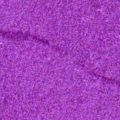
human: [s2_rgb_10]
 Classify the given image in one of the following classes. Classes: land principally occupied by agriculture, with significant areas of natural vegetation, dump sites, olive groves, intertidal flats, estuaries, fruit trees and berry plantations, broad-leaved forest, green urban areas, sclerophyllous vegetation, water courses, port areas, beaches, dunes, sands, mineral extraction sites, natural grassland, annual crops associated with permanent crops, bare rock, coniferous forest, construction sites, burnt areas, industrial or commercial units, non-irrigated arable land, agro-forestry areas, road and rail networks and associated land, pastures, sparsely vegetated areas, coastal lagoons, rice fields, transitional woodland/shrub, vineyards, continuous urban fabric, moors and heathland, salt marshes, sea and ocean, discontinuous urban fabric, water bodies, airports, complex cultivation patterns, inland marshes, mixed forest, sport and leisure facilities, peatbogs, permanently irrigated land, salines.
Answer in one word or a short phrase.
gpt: sea and ocean